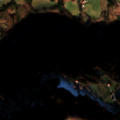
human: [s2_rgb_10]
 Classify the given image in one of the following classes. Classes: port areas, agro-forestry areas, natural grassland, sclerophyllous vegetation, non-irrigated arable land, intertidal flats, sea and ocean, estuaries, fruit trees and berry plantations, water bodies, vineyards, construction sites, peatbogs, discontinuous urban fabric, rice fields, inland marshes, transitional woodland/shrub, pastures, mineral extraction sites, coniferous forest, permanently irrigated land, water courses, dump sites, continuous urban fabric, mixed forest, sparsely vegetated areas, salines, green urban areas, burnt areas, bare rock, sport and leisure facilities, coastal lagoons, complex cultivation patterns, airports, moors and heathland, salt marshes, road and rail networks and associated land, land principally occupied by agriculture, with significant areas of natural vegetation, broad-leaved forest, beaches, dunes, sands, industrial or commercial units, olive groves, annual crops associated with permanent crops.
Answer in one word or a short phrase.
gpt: pastures, land principally occupied by agriculture, with significant areas of natural vegetation, broad-leaved forest, mixed forest